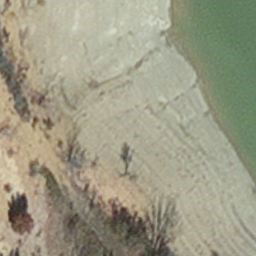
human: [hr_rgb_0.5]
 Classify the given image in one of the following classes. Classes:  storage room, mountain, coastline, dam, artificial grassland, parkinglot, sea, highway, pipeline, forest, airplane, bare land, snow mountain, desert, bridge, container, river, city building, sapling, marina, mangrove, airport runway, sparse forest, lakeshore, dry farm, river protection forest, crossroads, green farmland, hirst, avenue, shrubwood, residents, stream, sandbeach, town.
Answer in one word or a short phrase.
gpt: hirst